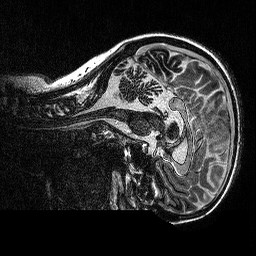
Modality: MP2RAGE
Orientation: sagittal
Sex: female
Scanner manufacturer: siemens
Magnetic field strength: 3 T
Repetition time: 5 s
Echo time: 0.00292 s